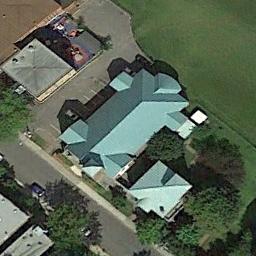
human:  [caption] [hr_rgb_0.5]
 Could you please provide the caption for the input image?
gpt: This is a church with roofs jutting out from the middle .

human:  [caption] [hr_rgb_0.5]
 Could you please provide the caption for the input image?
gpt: There is a blue church in the middle of the grass .

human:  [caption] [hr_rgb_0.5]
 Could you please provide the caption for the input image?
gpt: The church with a green pointed tower and the rest of the church has some green sloping roofs .

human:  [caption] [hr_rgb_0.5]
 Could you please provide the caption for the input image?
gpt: A church with a cyan roof, Surrounded by several buildings and roads and trees and lawns .

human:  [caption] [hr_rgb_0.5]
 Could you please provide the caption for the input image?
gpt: There are many buildings near the church .